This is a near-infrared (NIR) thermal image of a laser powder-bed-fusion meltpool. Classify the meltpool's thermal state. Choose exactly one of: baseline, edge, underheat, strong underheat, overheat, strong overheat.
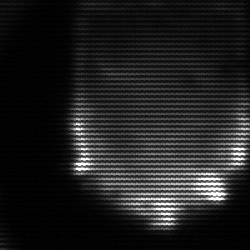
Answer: strong underheat